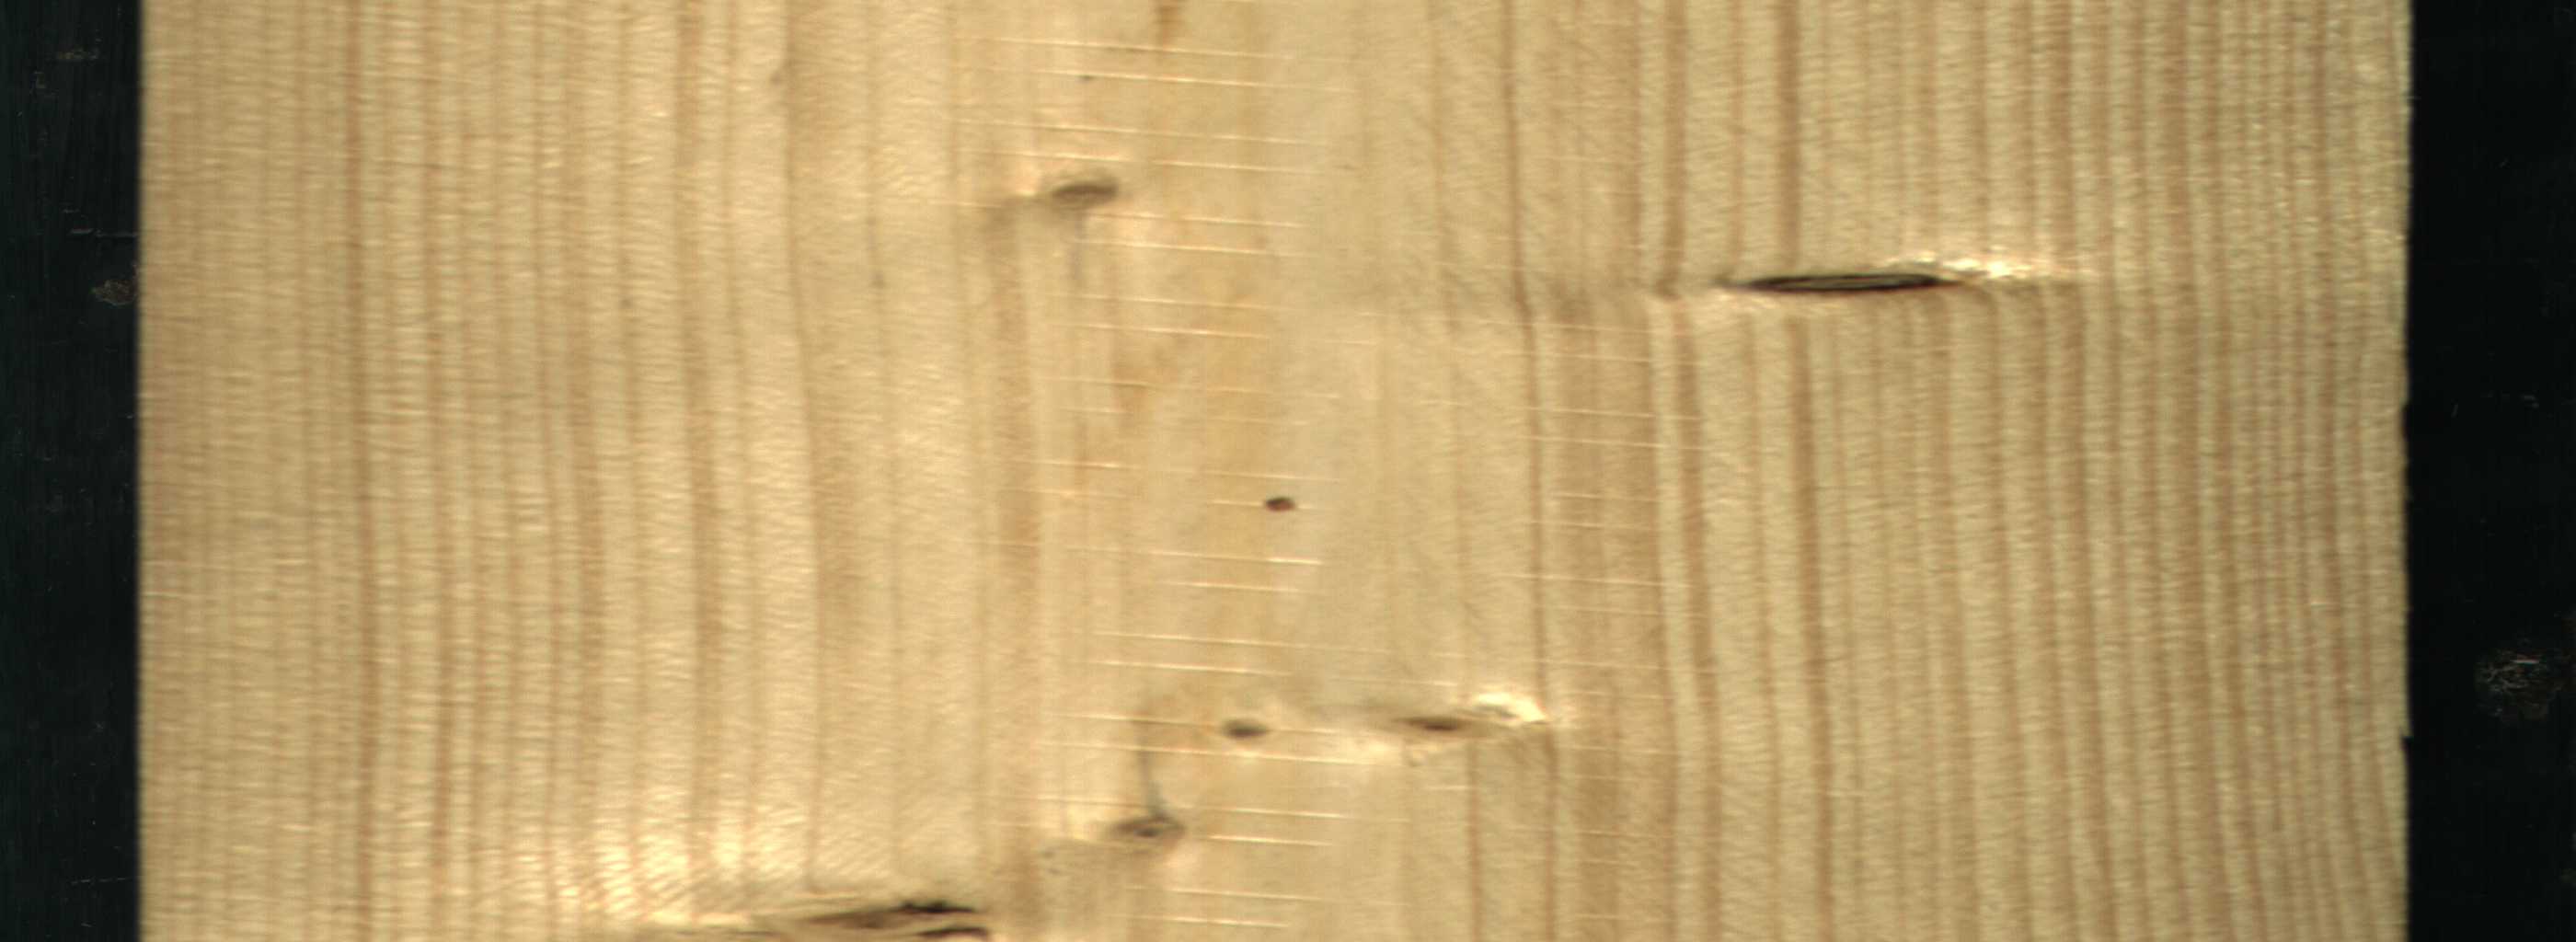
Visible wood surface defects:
Dead_Knot
Dead_Knot
Live_Knot
Live_Knot
Live_Knot
Live_Knot